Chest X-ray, PA view. Patient: 56 years old, sex F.
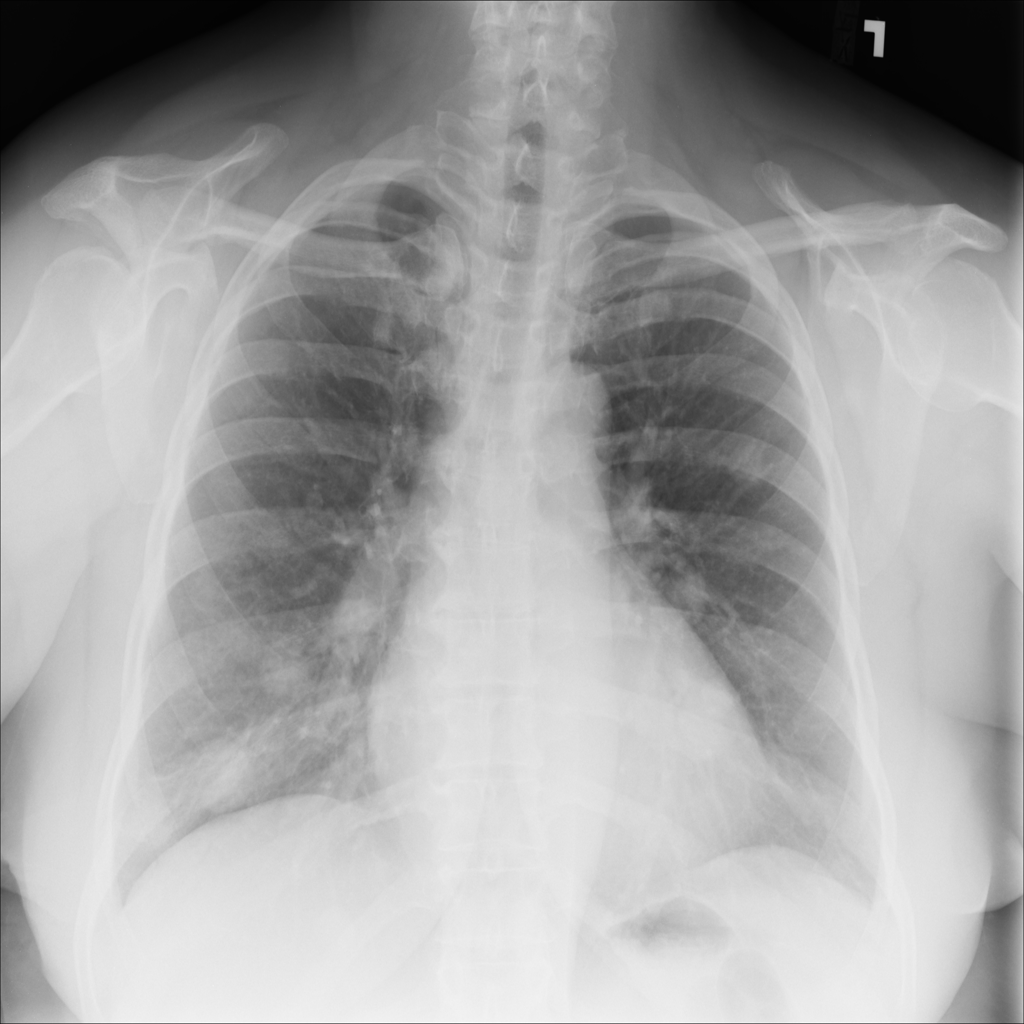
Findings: Nodule